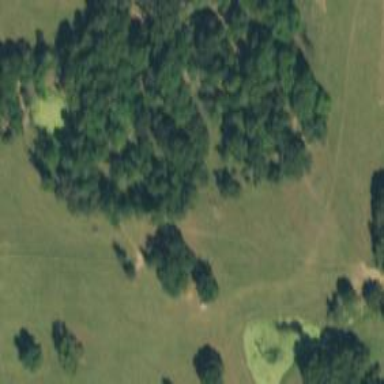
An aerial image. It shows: Pasture area used as meadow.